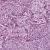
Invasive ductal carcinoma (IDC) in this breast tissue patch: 1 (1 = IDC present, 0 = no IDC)